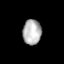
Tissue: lung
Cell type: Myeloid cells
Senescence score: 0.2264
Nuclear area (px): 461
Mean DAPI intensity: 178.72